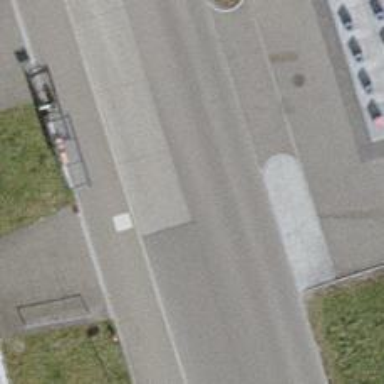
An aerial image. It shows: Bus stop equipped with public transport stop position.